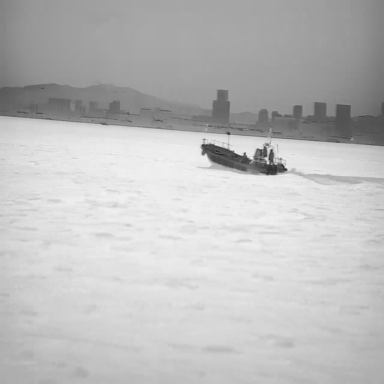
There is a bulk_carrier in the infrared image.